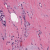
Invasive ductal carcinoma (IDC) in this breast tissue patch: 1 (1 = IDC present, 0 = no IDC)